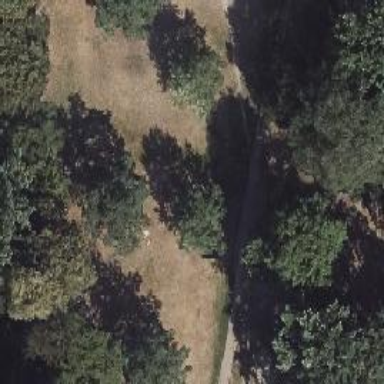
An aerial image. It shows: Broadleaved deciduous tree located in park.